Field crop: maize
Growth stage: 2
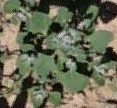
Species: chenopodium